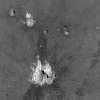
Atmospheric dust classification: not_dusty